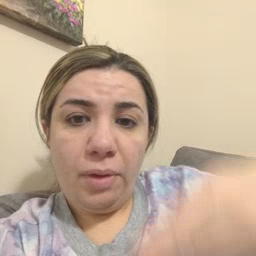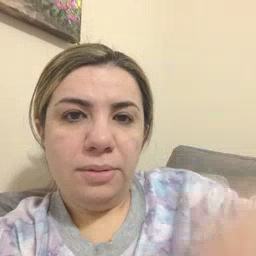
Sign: high